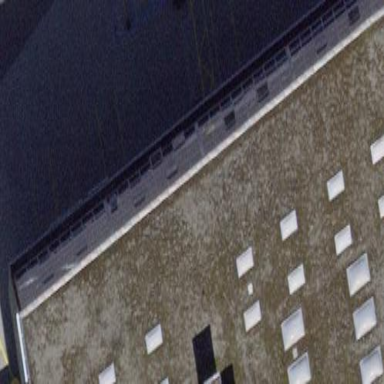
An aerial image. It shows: View of roof of building.